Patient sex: M
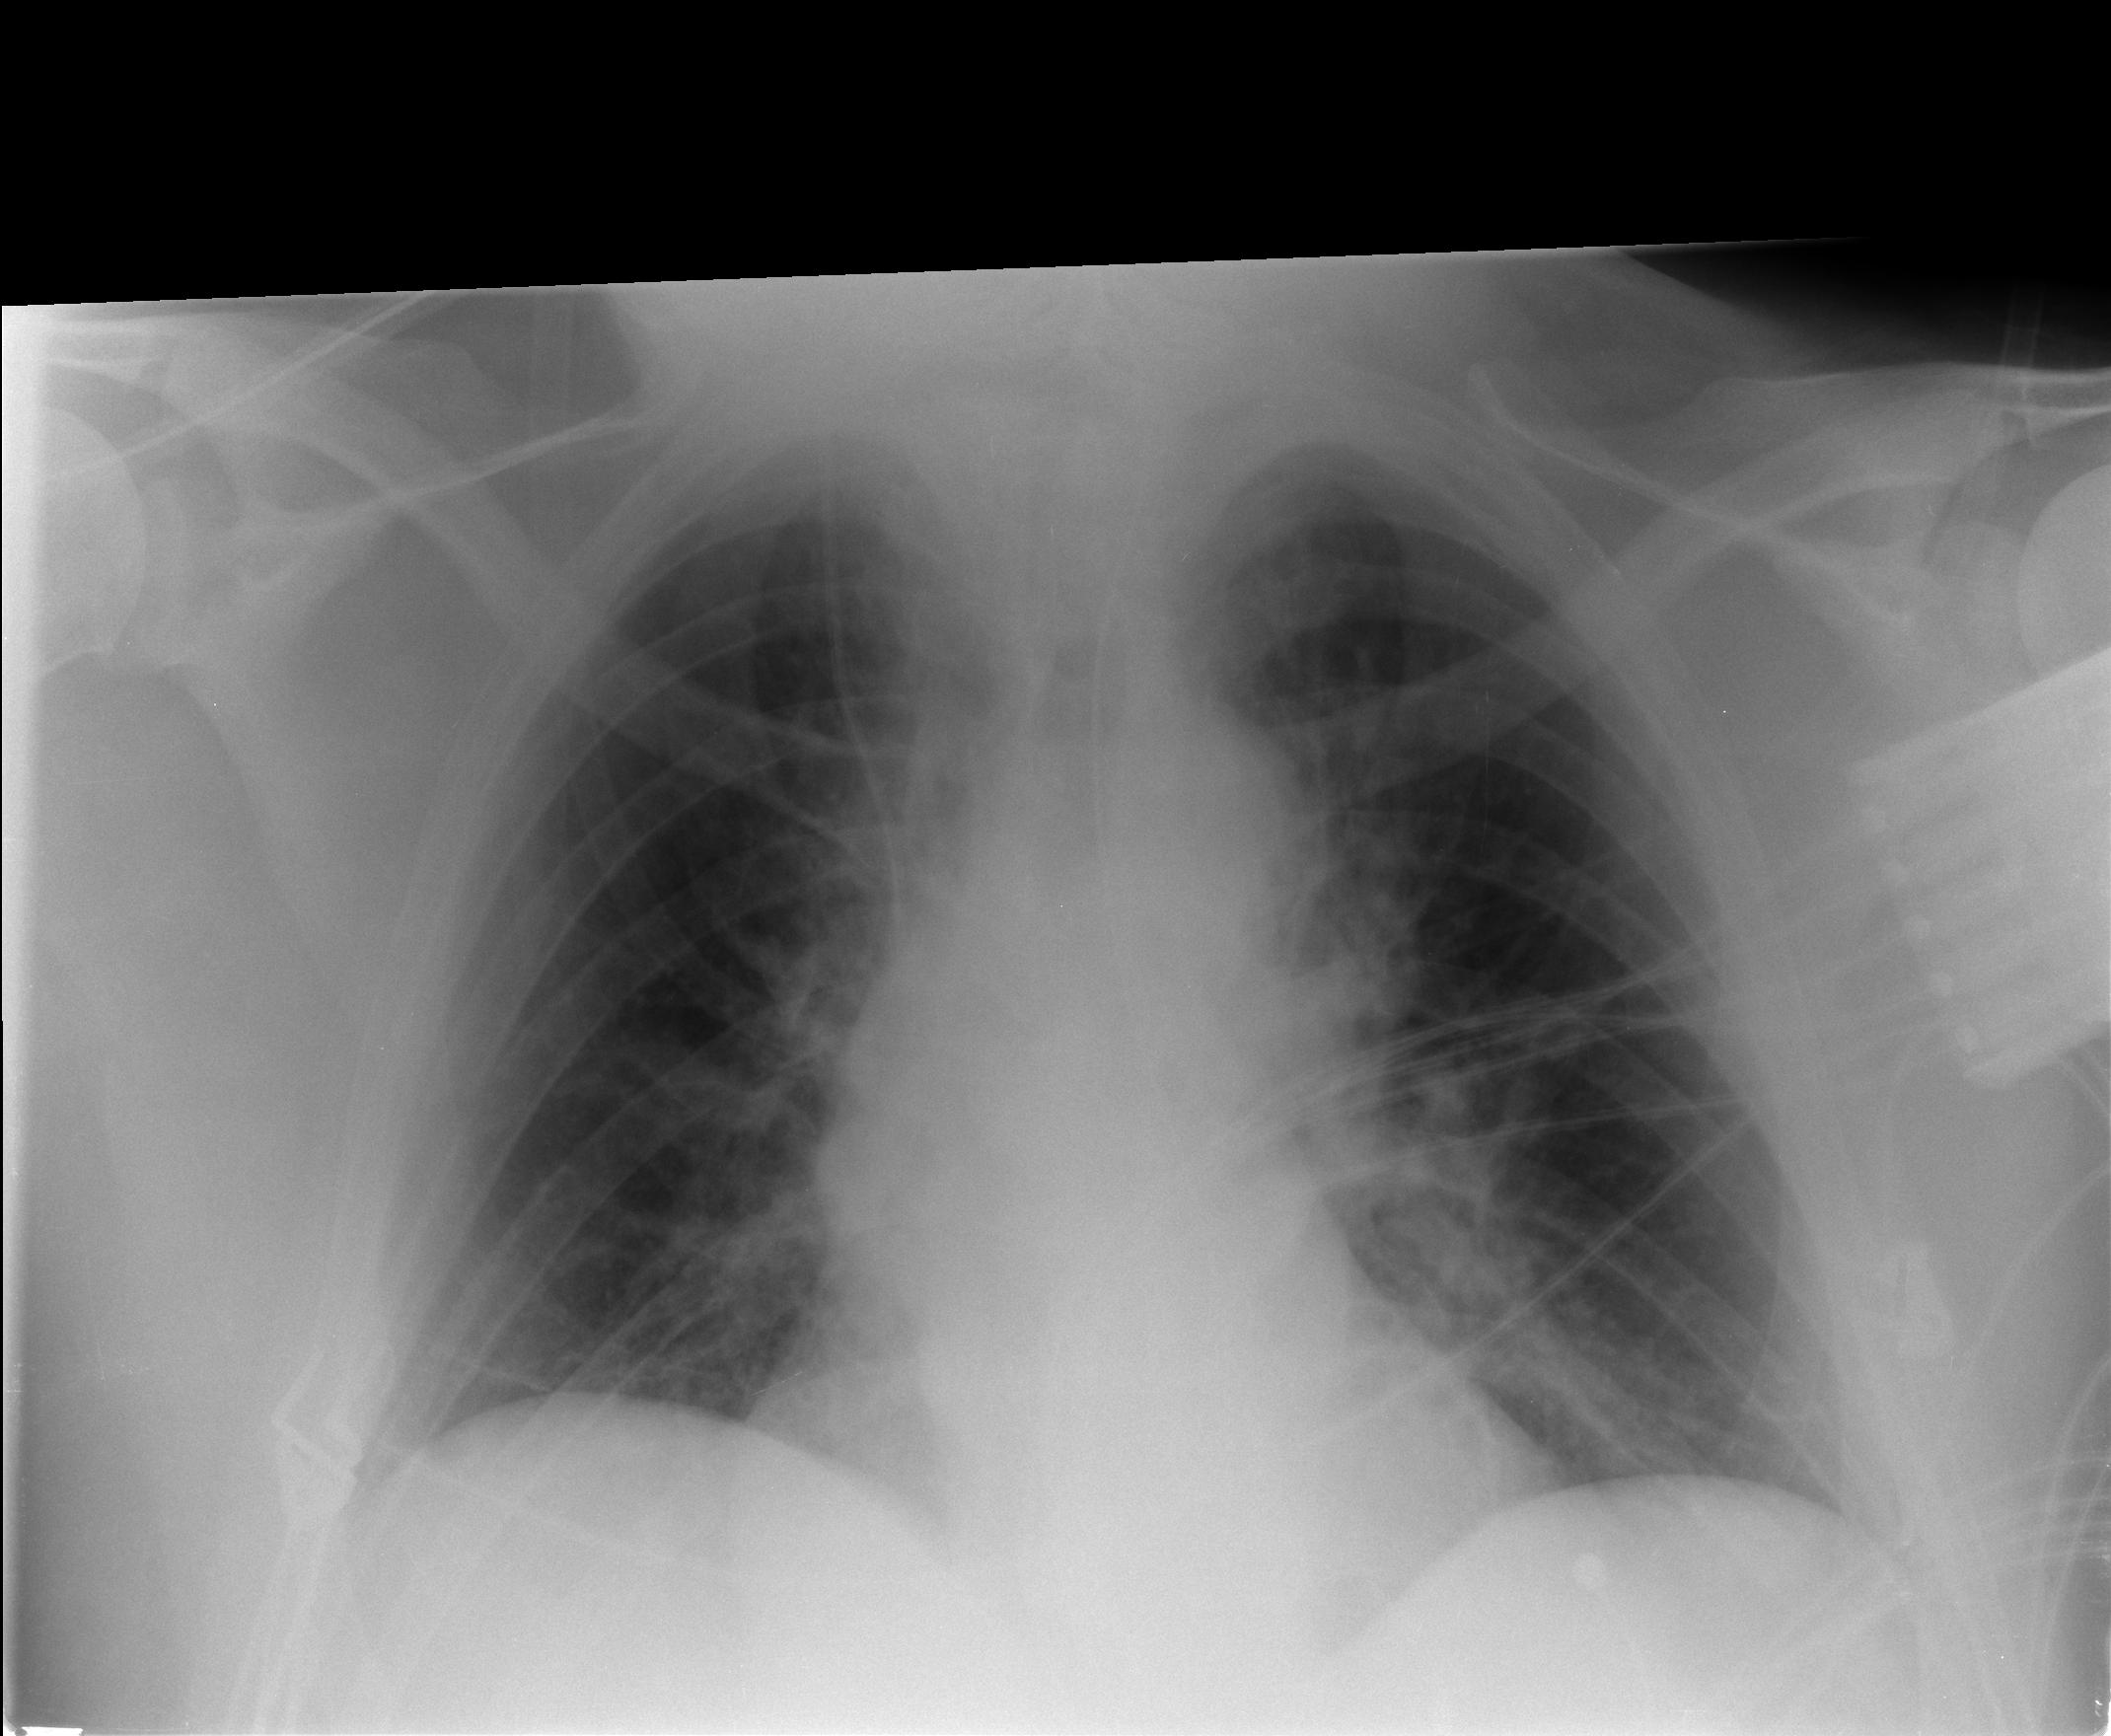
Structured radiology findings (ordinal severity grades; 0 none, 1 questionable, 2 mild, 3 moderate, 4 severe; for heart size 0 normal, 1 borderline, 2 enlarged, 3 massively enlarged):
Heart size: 0
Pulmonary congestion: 3
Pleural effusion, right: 0
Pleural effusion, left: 0
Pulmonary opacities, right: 1
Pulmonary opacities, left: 1
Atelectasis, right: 1
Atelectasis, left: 1